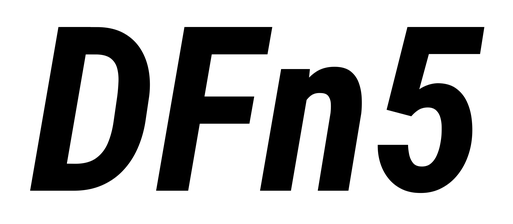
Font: Roboto-Italic_Condensed_Bold_Italic